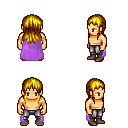
a pixel art fantasy rpg character, male body template, human, tanned skin, lavender cape, metal pants, blonde unkempt hairstyle, brown shoes, four views (front, back, left, right), 2x2 character sprite sheet, small pixel art, hard edges, no anti-aliasing